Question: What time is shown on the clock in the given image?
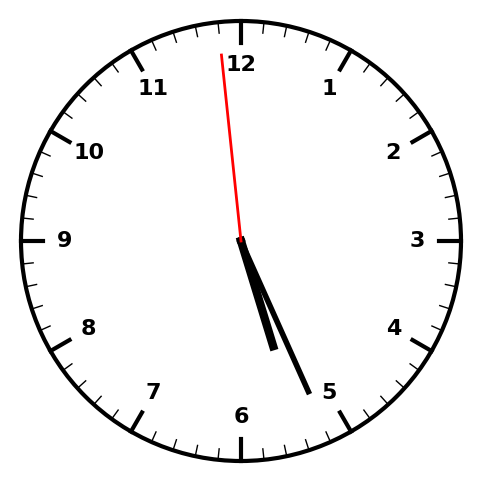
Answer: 05:25:59